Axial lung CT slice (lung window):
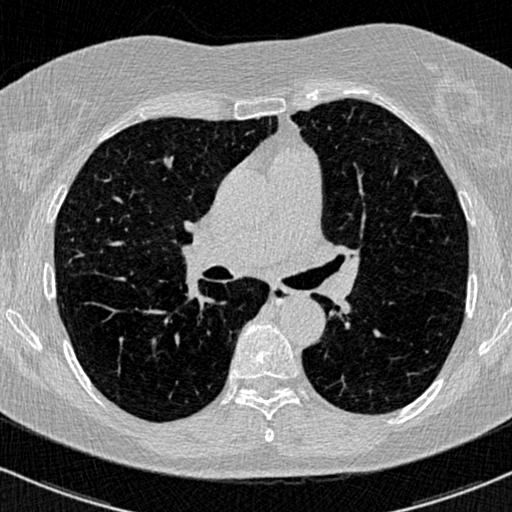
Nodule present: no